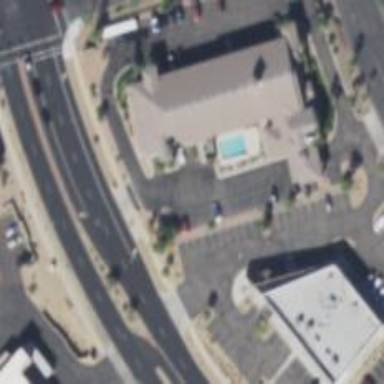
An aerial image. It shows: Retail building with hotel and swimming pool.